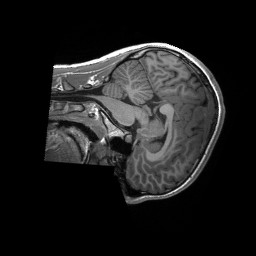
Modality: T1w
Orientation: sagittal
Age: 16
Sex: male
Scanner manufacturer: siemens
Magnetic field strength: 3 T
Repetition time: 2.3 s
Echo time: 0.00232 s